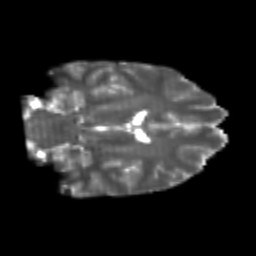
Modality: T2w
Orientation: coronal
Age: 24
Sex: male
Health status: healthy
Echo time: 0.074 s